Field crop: maize
Growth stage: 1
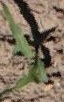
Species: maize